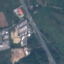
Land use / land cover: Highway